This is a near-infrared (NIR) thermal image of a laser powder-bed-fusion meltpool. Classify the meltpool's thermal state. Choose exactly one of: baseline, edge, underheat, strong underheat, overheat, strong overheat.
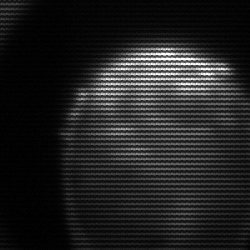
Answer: edge